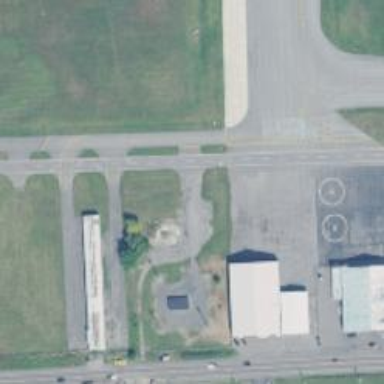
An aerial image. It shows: Image of taxiway at airport.